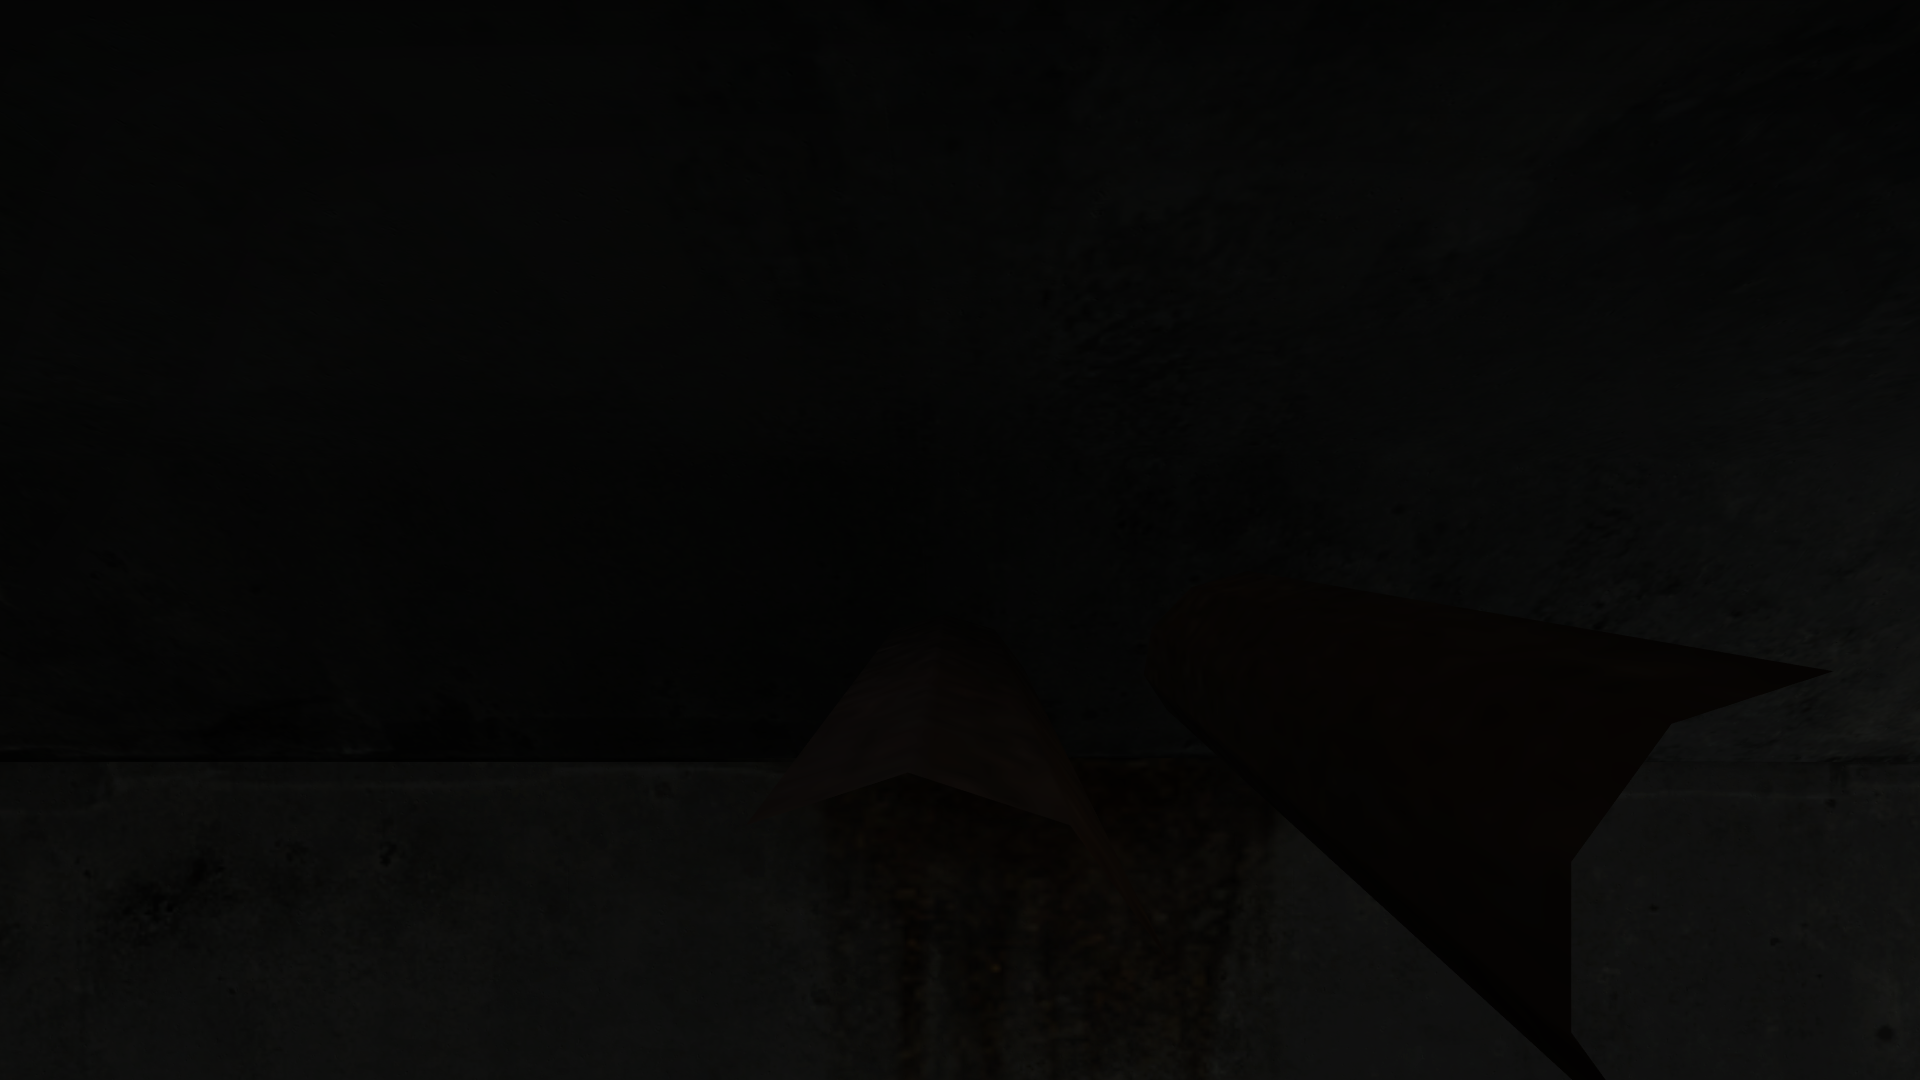
Map: de_inferno